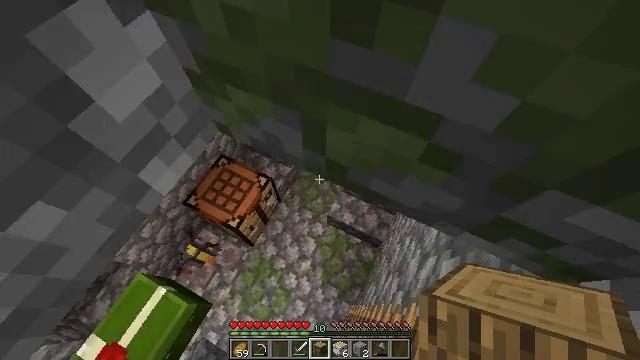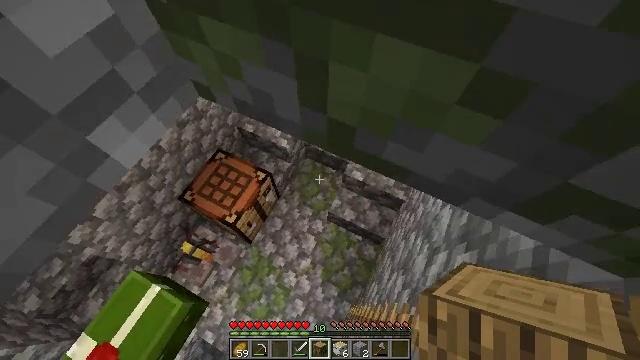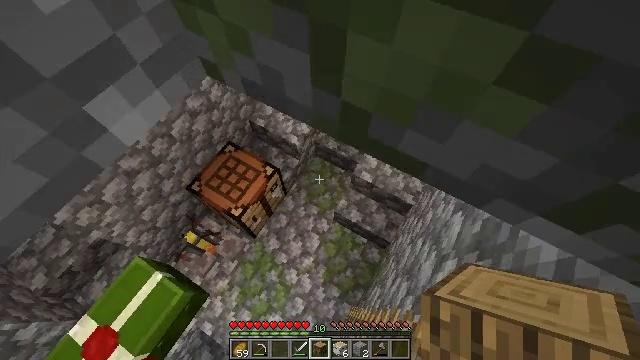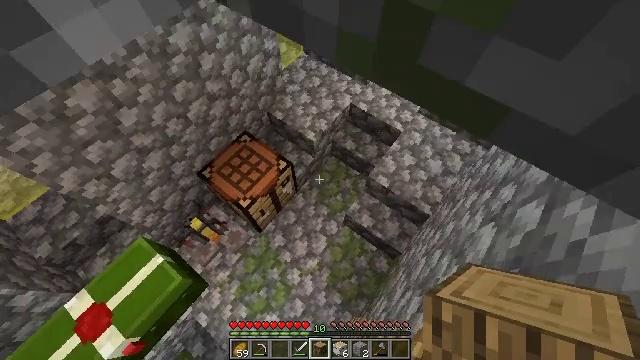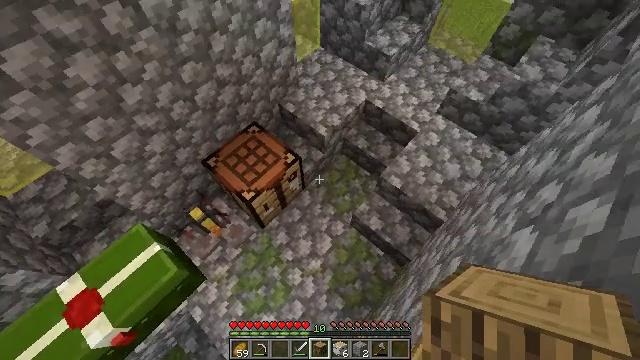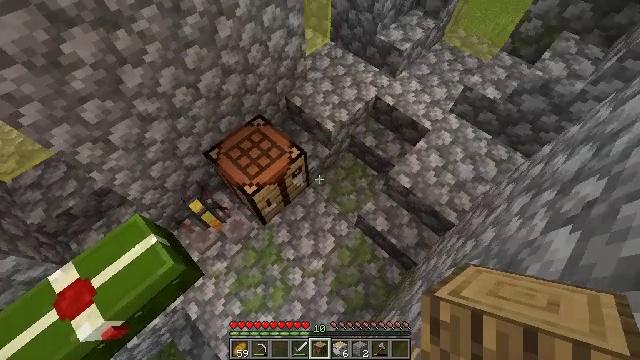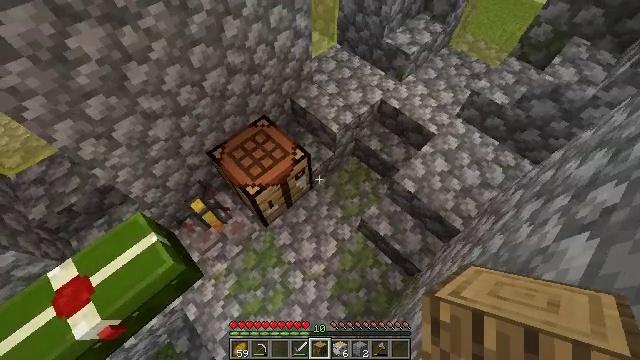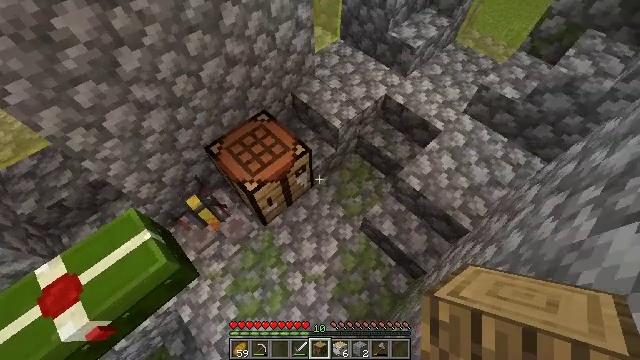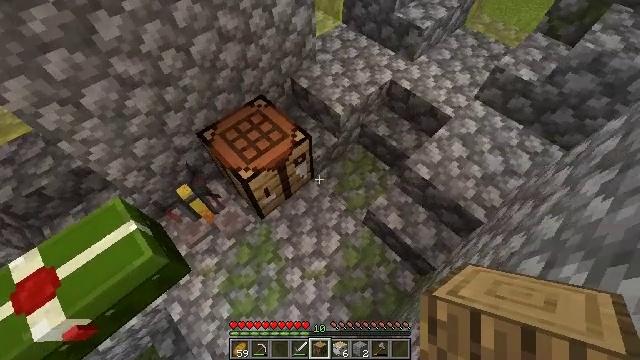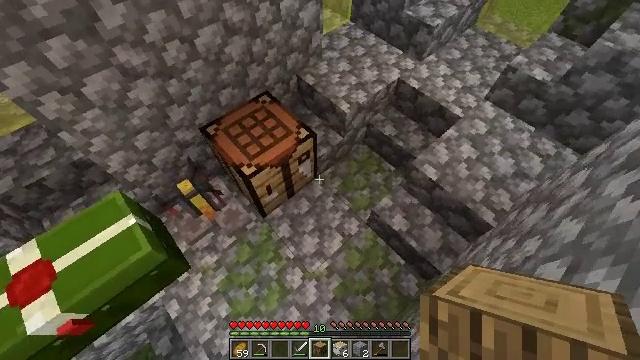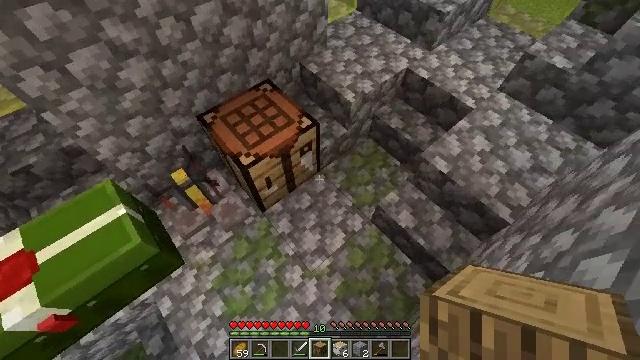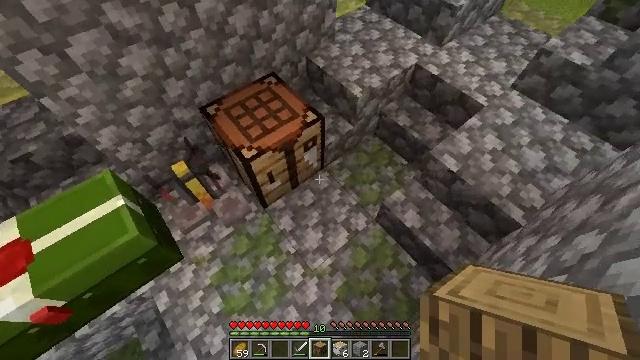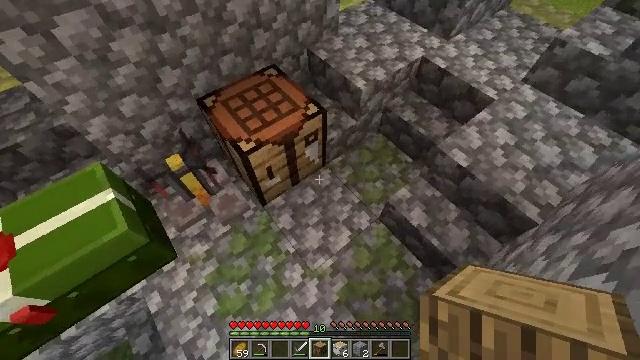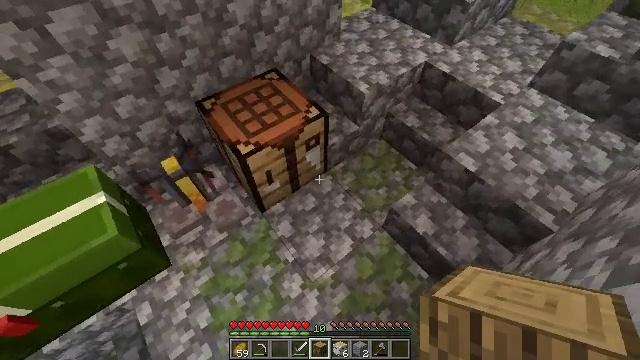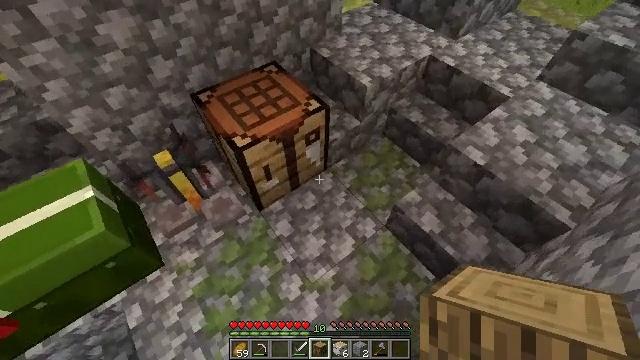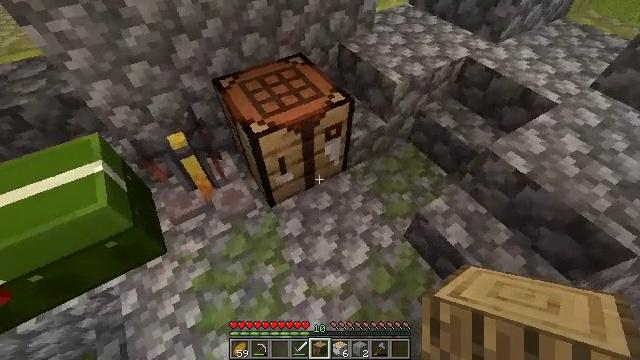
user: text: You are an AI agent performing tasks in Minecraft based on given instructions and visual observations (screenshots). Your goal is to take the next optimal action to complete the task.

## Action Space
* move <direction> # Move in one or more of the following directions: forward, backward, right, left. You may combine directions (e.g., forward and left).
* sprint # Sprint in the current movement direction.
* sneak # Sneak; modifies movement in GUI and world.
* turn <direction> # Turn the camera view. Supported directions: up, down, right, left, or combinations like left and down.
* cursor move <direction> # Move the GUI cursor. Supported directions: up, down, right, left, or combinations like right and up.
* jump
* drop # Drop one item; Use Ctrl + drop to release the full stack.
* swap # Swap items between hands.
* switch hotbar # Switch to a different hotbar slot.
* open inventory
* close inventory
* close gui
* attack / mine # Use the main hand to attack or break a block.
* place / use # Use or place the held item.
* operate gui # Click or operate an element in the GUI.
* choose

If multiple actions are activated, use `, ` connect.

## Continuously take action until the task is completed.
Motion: motion action
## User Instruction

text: Collect tall grass by breaking it.
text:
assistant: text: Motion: no_op
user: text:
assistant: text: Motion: turn left
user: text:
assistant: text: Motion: turn left
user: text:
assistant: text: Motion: turn left
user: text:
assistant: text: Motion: turn left
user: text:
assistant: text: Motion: turn left
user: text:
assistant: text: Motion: no_op
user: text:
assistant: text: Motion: no_op
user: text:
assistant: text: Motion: turn left
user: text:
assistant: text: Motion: turn left
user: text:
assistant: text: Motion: turn left
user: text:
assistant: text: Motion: no_op
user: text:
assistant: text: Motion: turn up
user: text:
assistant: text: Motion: no_op
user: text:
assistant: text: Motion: turn left and up
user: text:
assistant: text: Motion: turn left and up
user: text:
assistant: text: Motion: turn left and up
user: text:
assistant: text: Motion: turn left and up
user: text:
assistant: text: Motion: turn left and up
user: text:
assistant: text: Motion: turn left and up
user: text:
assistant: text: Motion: turn left and up
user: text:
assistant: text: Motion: turn left and up
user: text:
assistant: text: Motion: turn left and up
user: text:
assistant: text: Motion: turn left
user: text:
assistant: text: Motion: turn left
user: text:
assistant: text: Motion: no_op
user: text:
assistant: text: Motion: turn up
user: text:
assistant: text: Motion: turn right and up
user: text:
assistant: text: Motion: turn right and up
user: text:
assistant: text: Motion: turn right